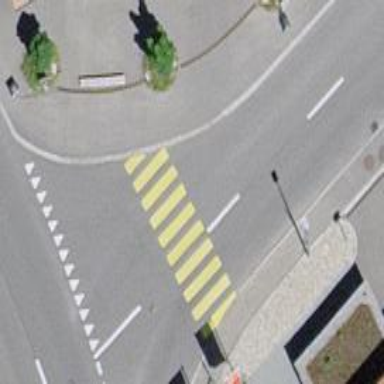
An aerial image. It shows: Zebra crossing on the road.